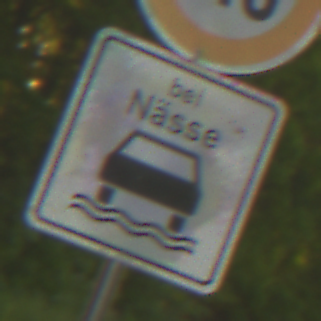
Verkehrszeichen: BeiNaesse
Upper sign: Geschwindigkeit110
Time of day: SunriseSunset
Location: Outdoor (RoadRail)
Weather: Clear
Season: NotSpecified
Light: Natural